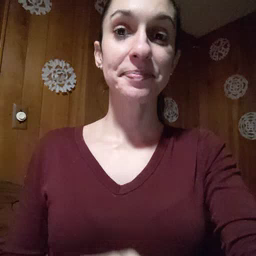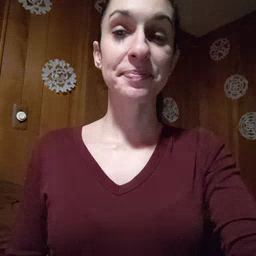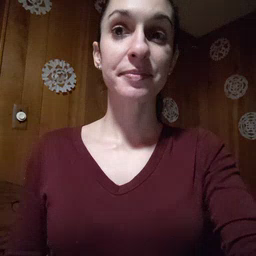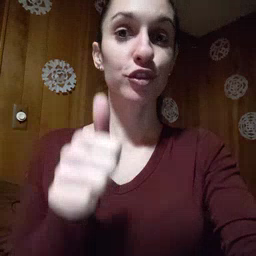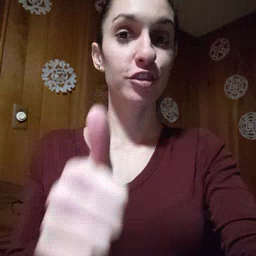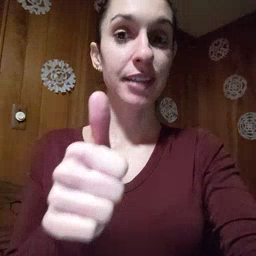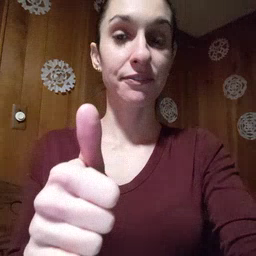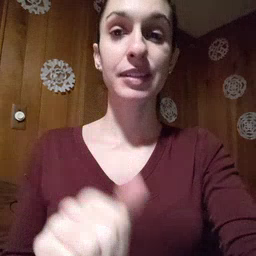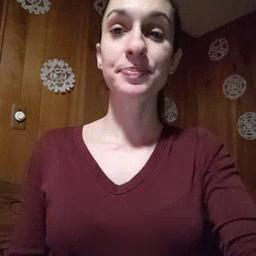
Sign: yourself